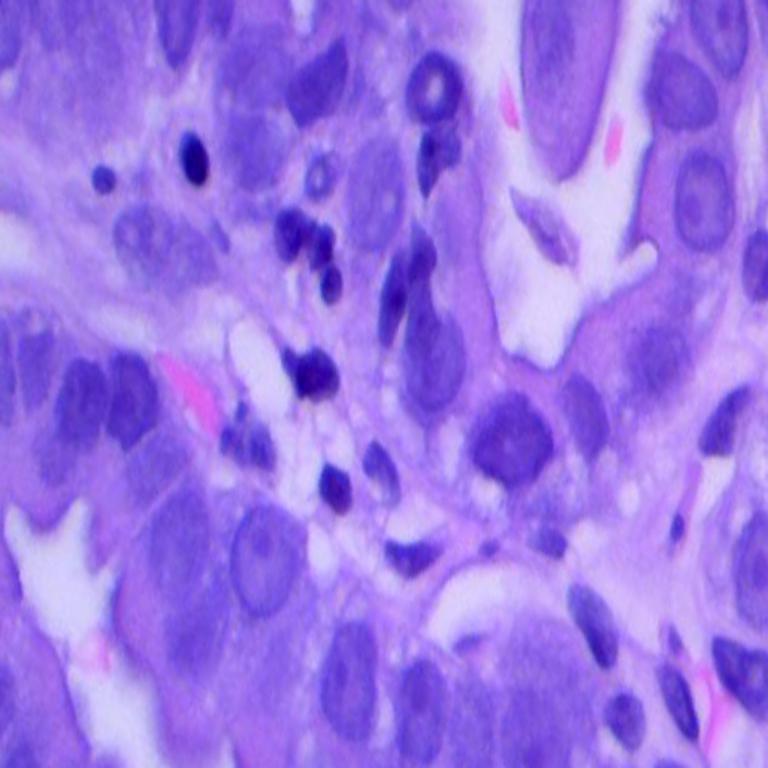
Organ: lung
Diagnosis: adenocarcinomas